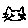
Label: cat